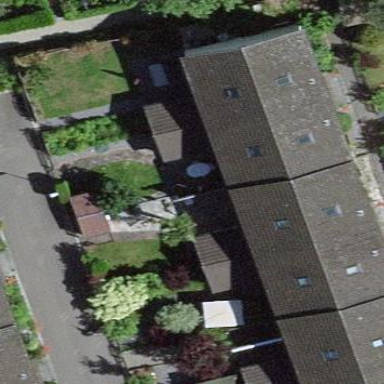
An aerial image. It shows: Terrace building.